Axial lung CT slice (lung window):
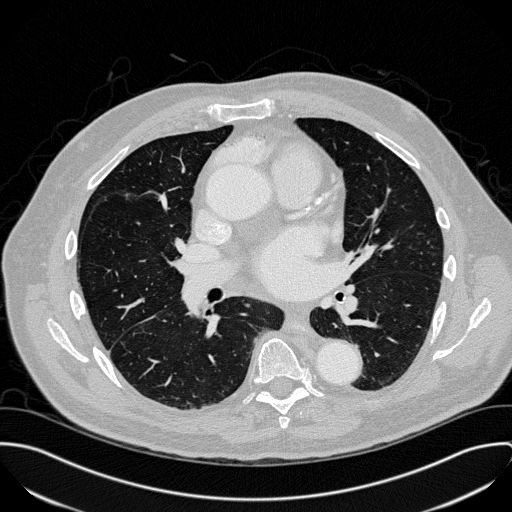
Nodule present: no